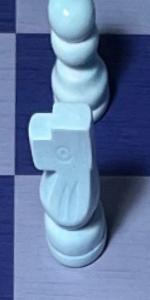
Label: Knight_White